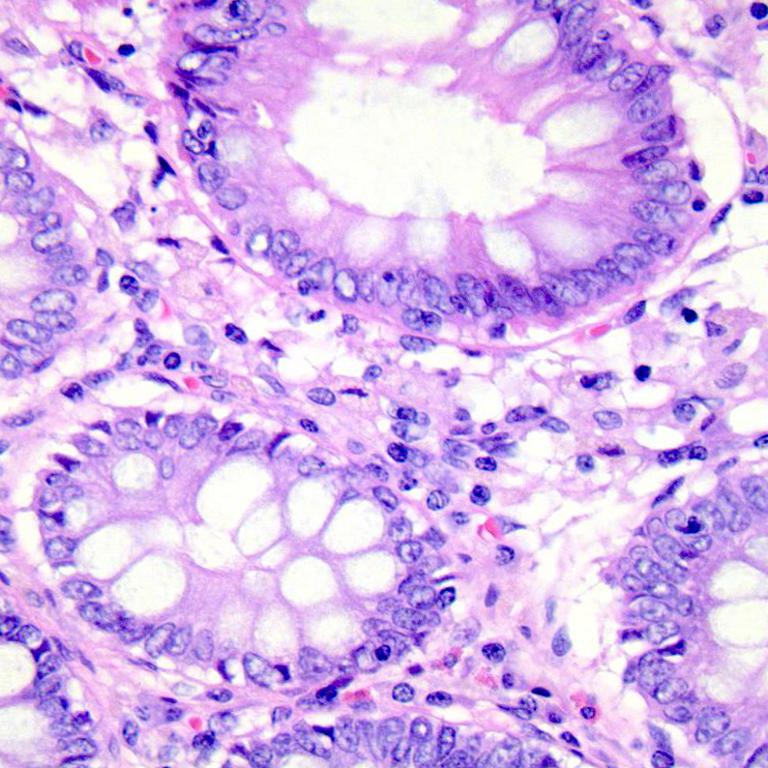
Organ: colon
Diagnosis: benign